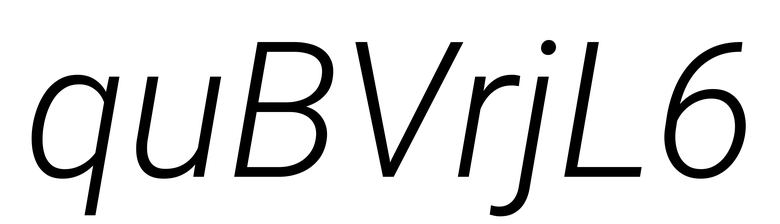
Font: Roboto-Italic_Light_Italic